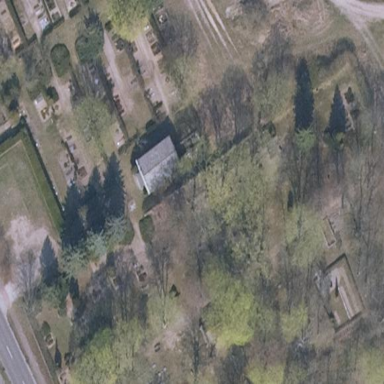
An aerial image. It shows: Cemetery.